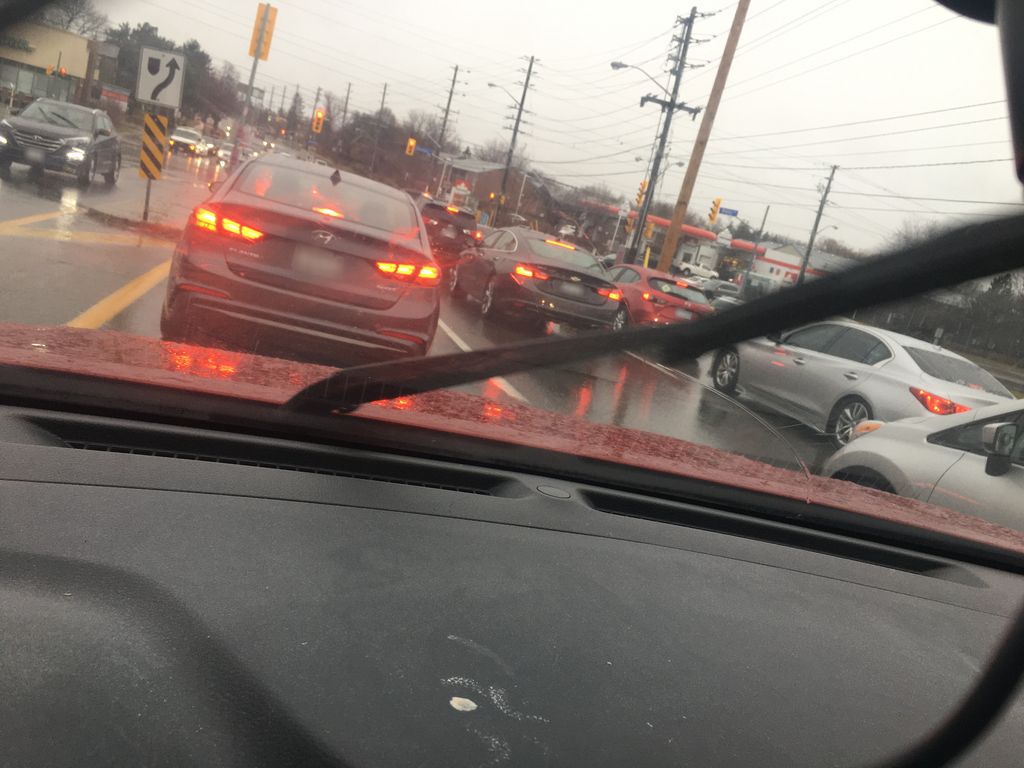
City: toronto